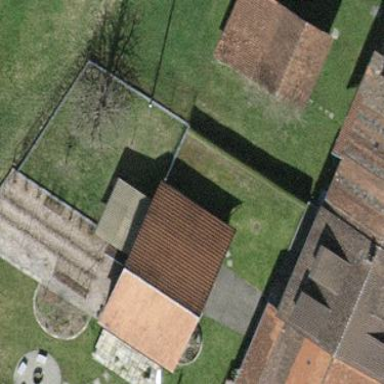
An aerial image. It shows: Farm auxiliary building with gabled roof.